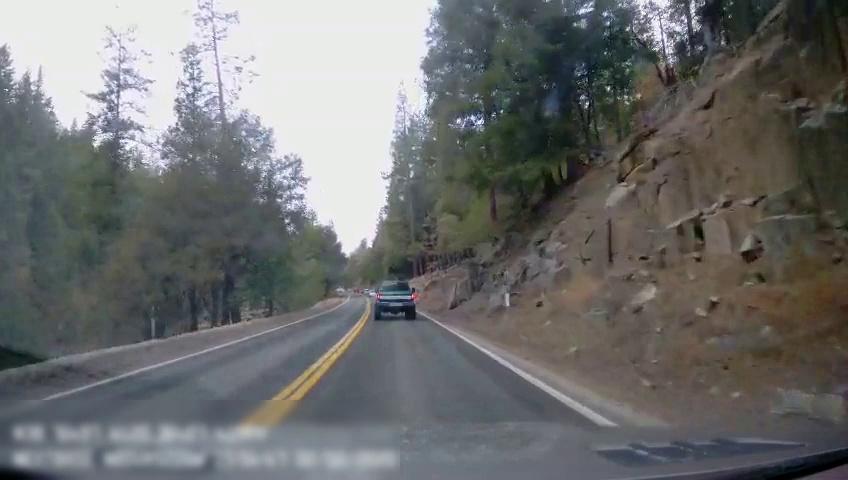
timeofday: Day
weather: Sunny
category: Drivable Space
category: Vehicles | Truck
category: Lanes | Current Lane
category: Lanes | Current Lane
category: Lanes | Alternate Lane